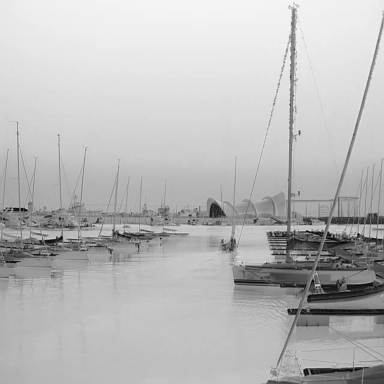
There are ten objects shown in the infrared image, including nine sailboats, and a canoe.